Interaction volume radius: 5 \u00c5
Interaction volume height: 30 \u00c5
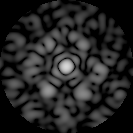
Disorder parameter: 0.7014